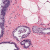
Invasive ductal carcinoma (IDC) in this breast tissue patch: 0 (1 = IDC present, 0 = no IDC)